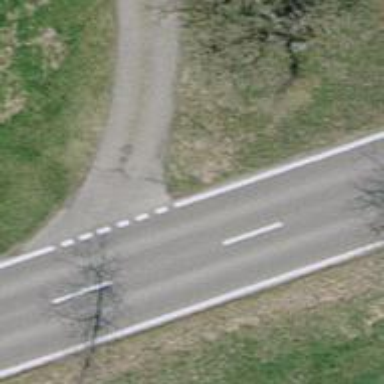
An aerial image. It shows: Unclassified road with asphalt surface.